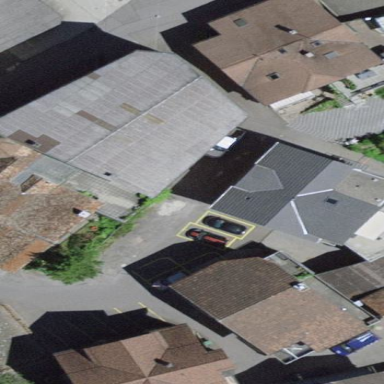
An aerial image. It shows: Building.